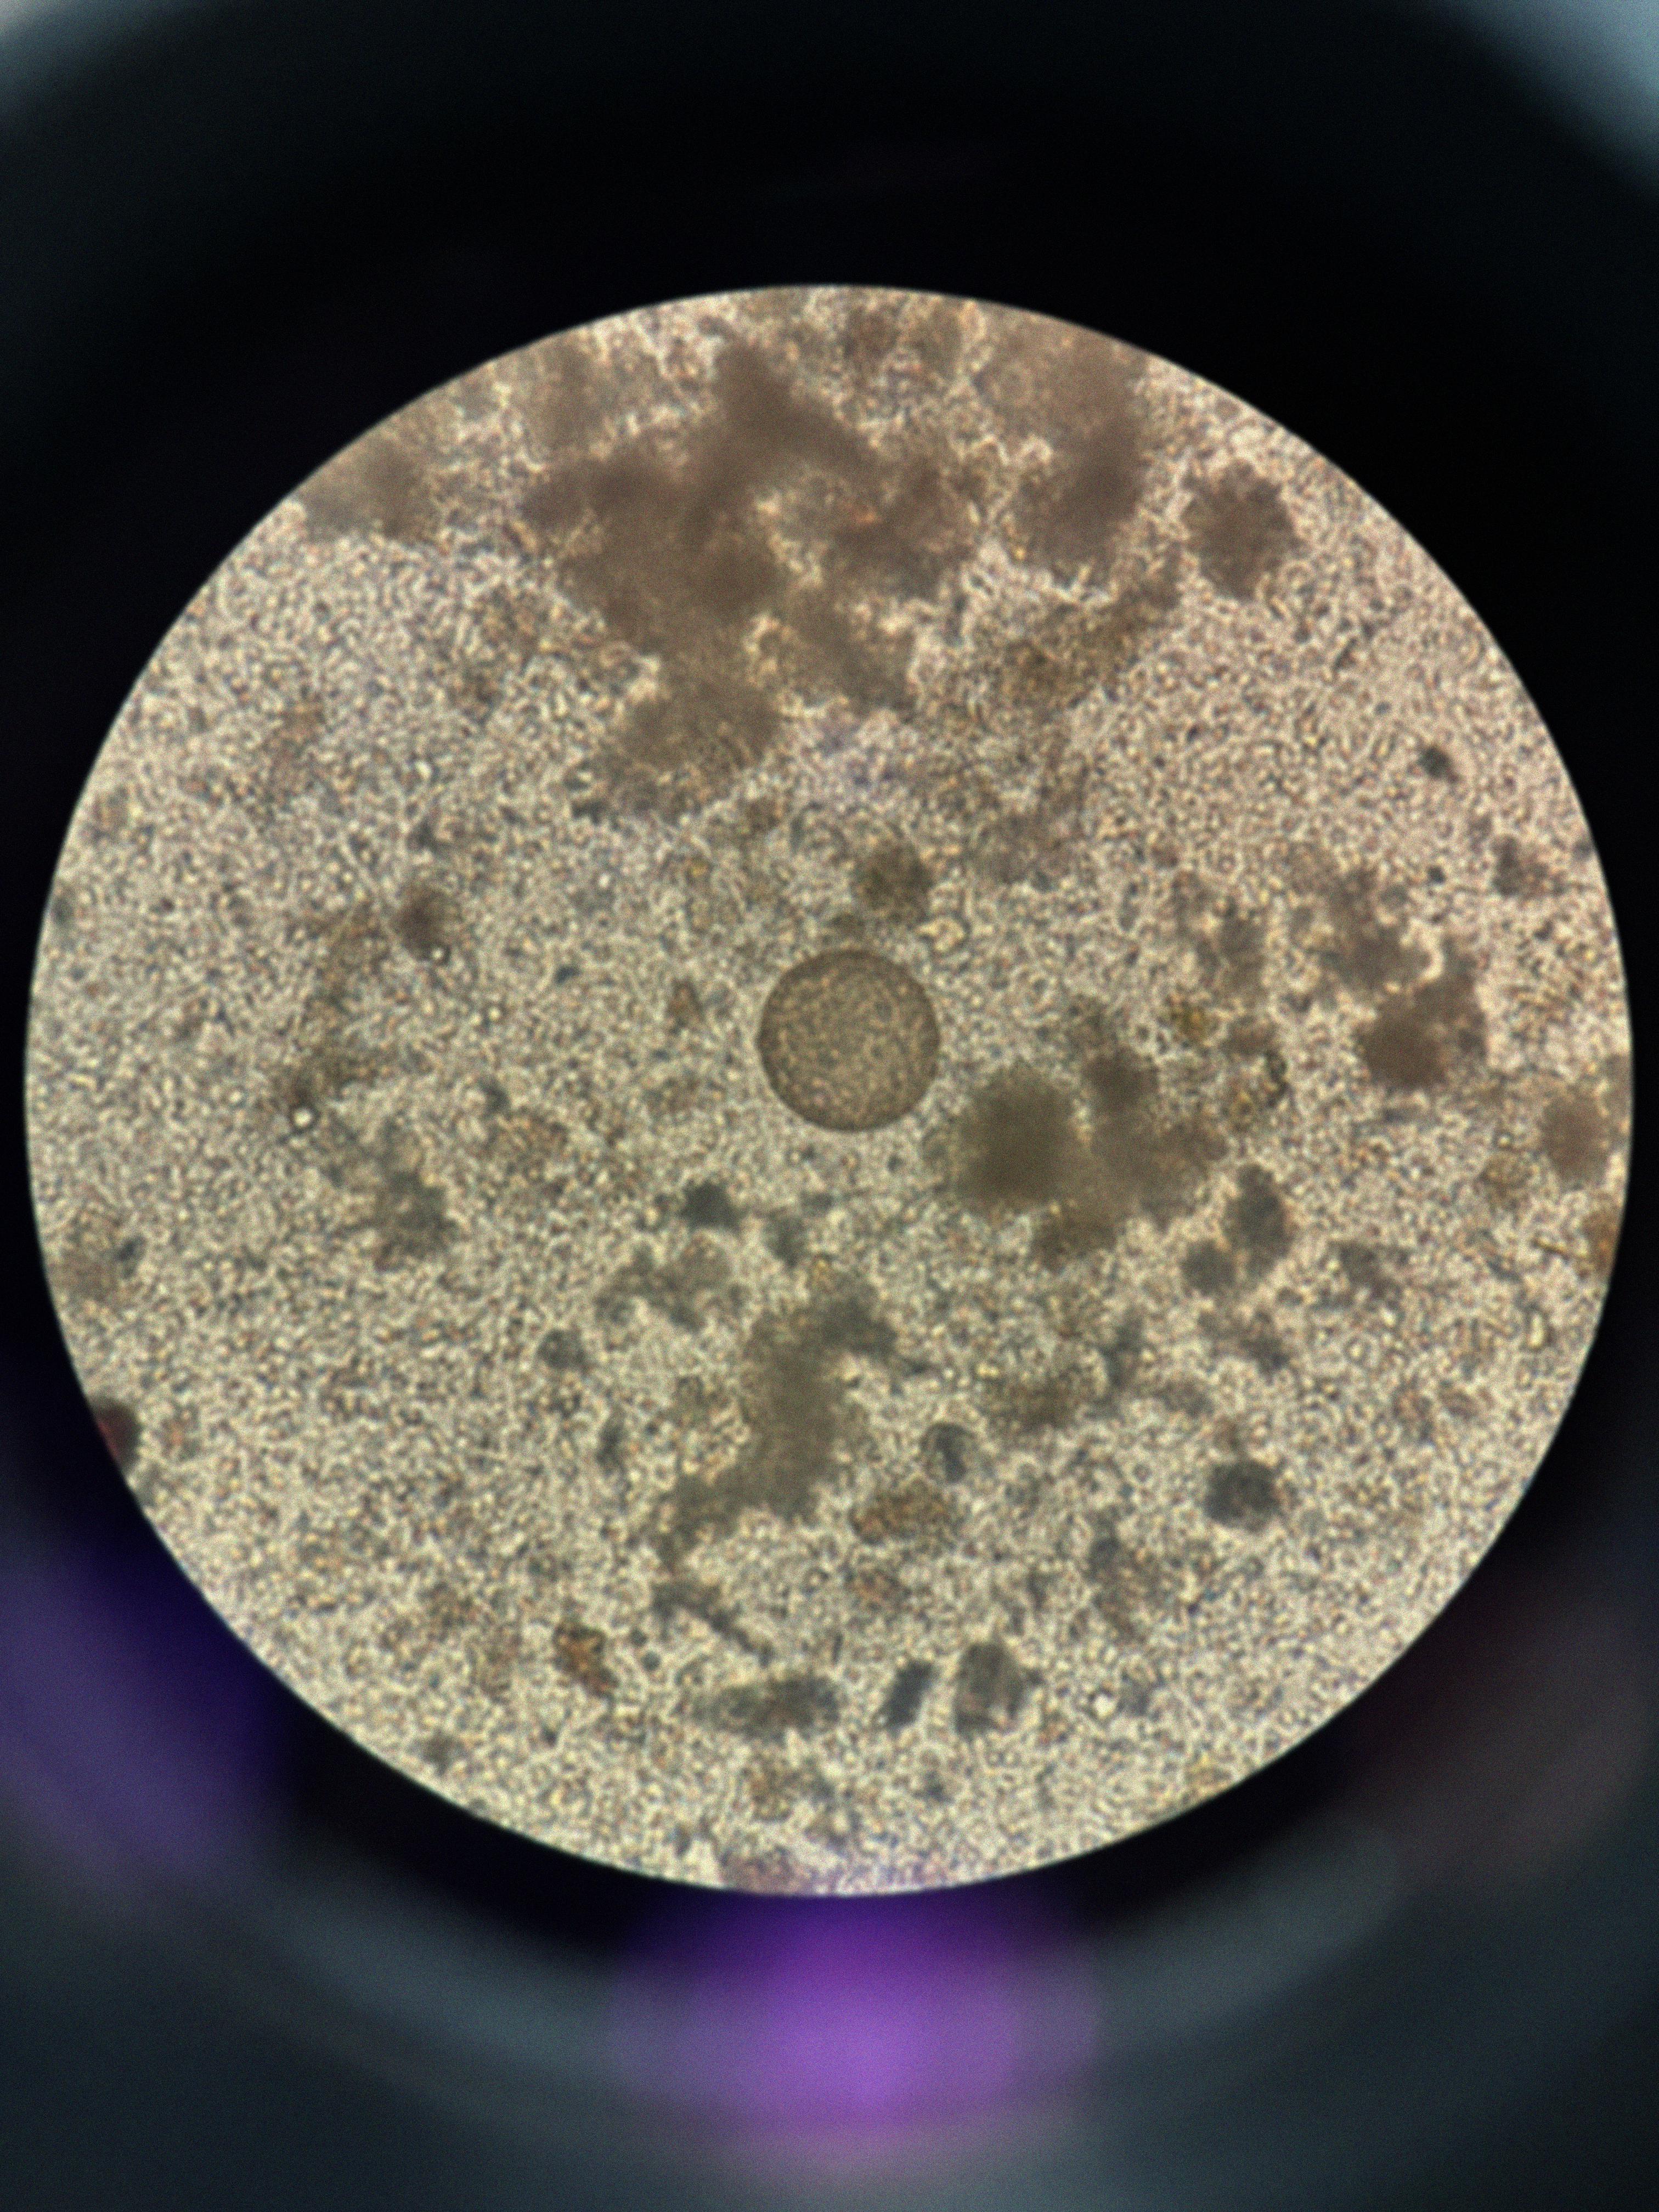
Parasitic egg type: Hymenolepis diminuta